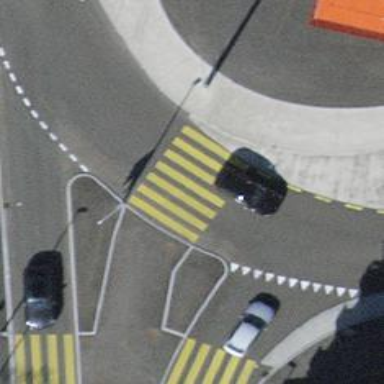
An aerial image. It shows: Secondary road with asphalt surface leading to roundabout.